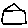
Label: house